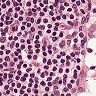
Metastatic tissue present: no